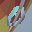
Label: 0